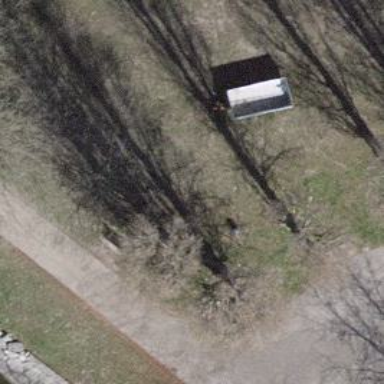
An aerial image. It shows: Brown bench in the vicinity.